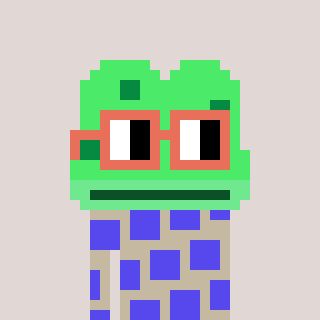
a pixel art character with square orange glasses, a frog-shaped head and a bege-colored body on a warm background